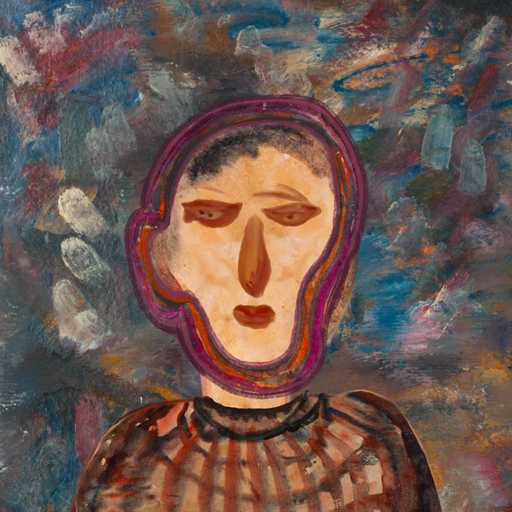
Background: Boggyland, Head And Neck Front: Childish, Face Front: Pious_Lady, Bust: Orphan, Hair Front: Hypocrite, Head Accessory: Blank, Second Necklace: Blank, Necklace: Orphan, Baby: Blank